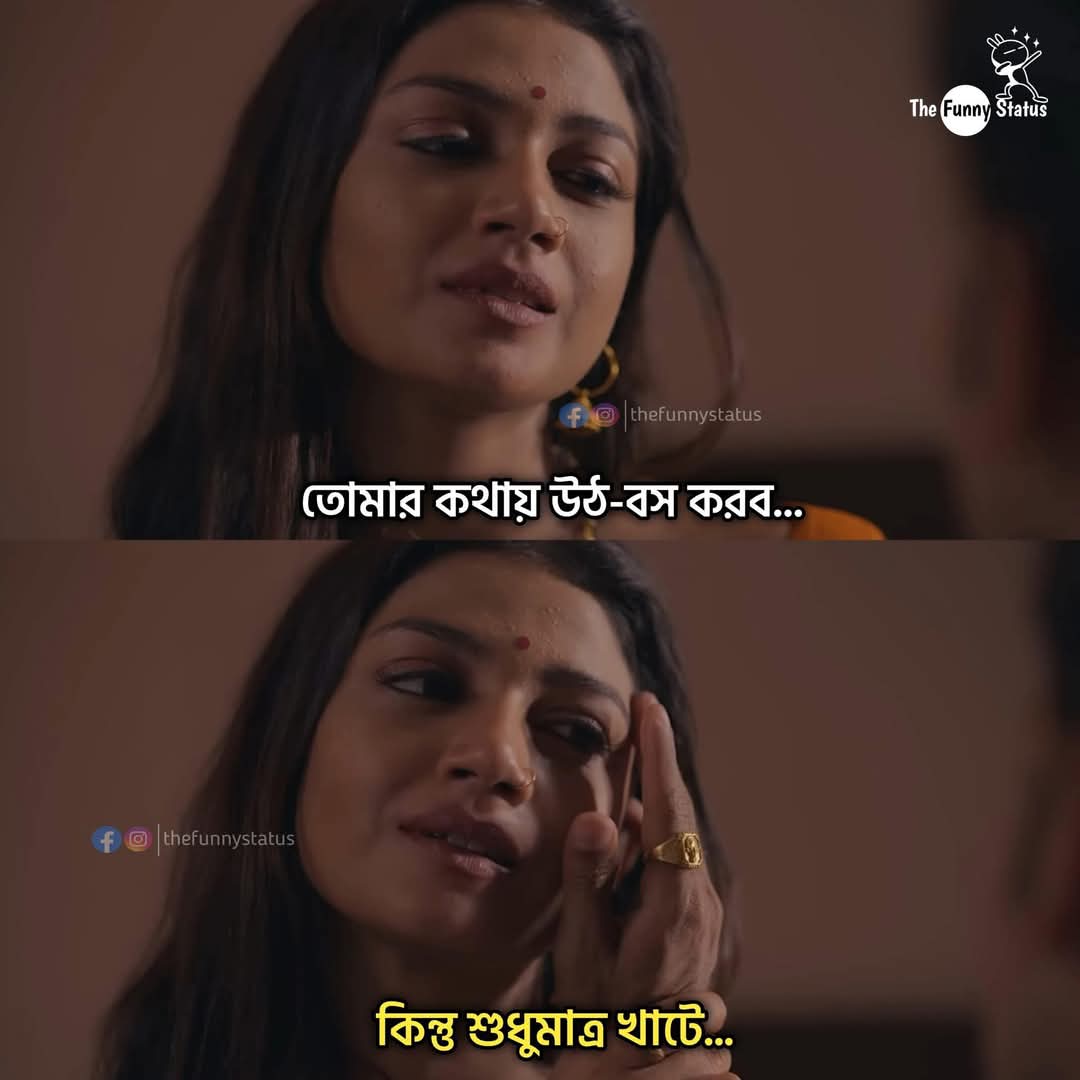
Text: তোমার কথায় উঠ-বস করব...
কিন্তু শুধুমাত্র খাটে...
Label: Non Hate